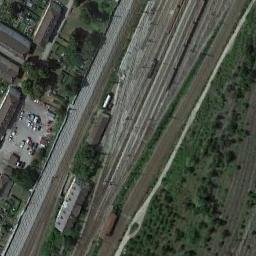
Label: railway